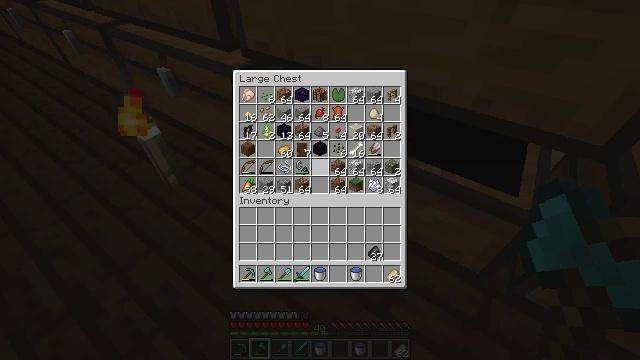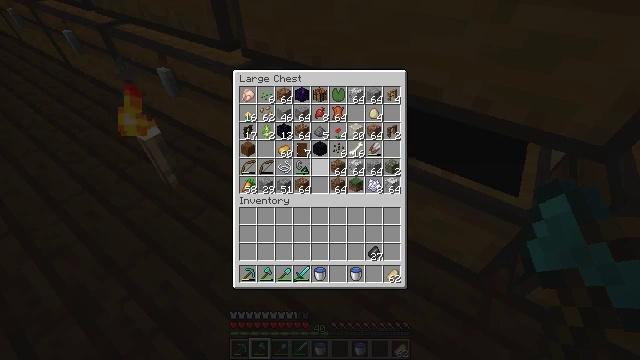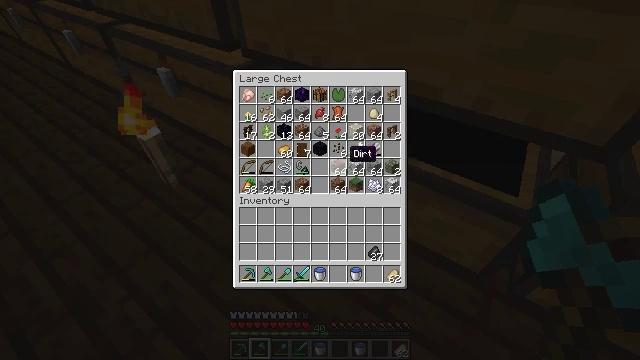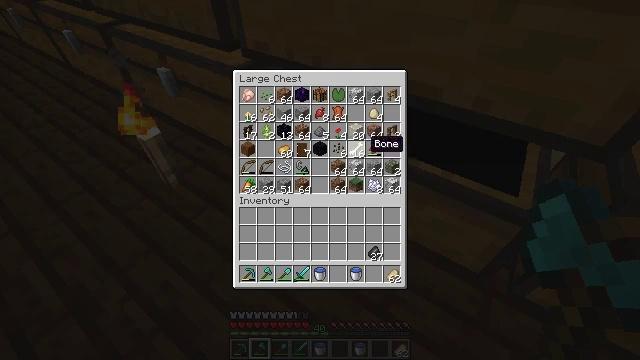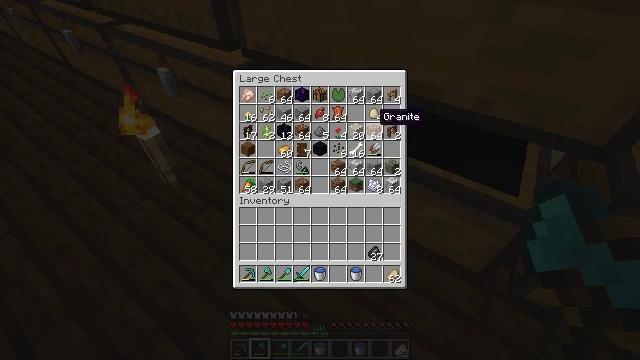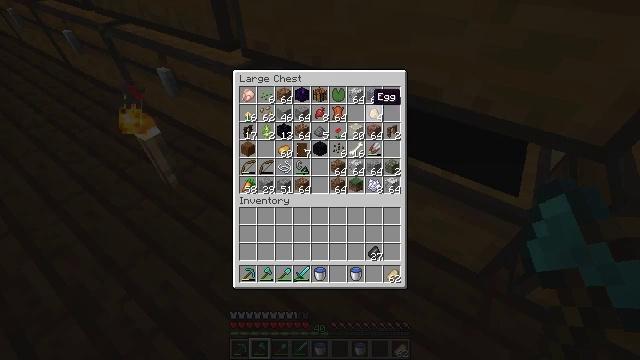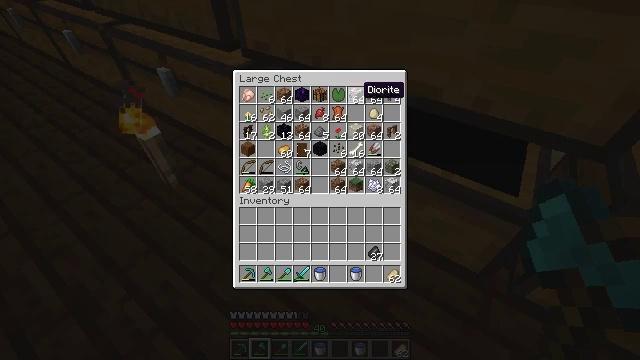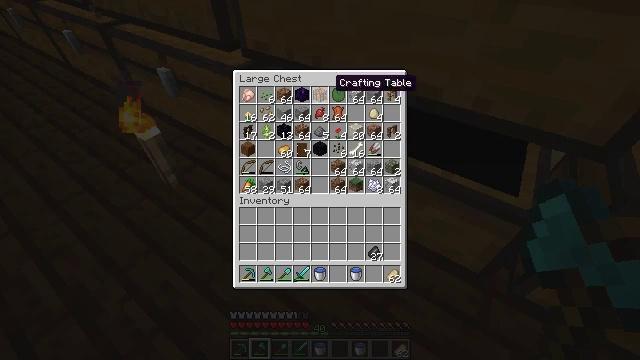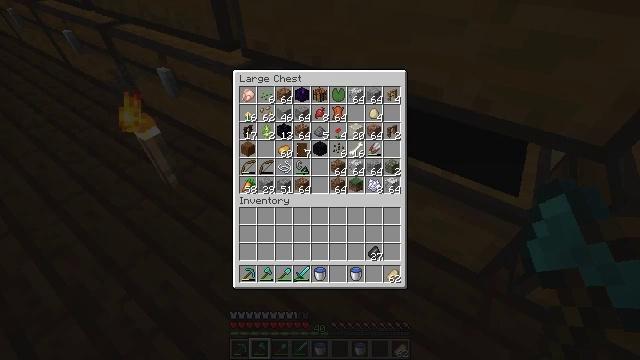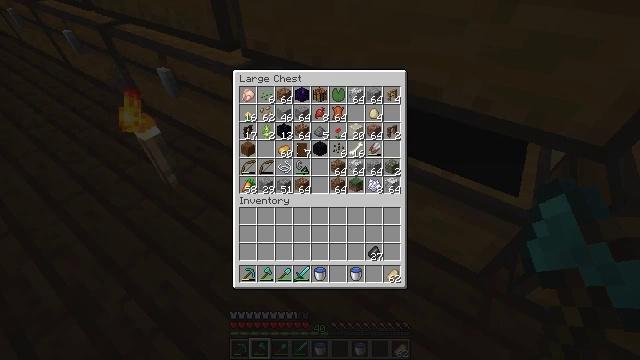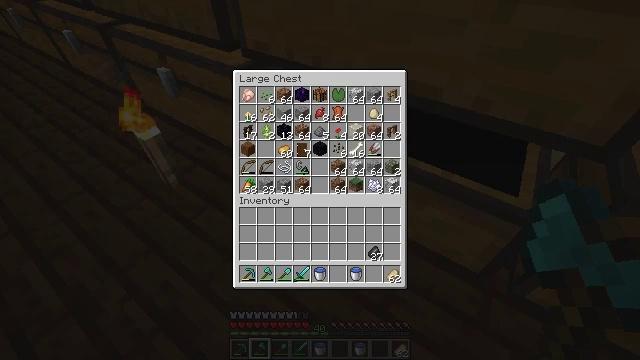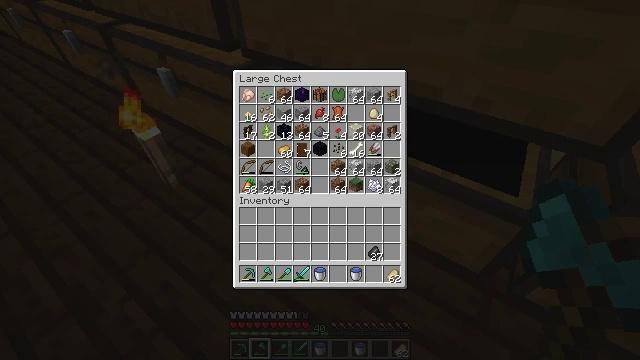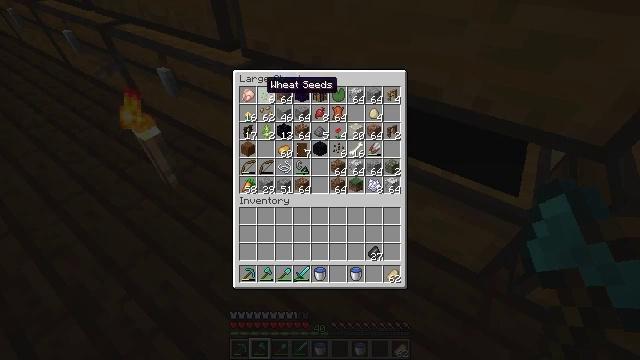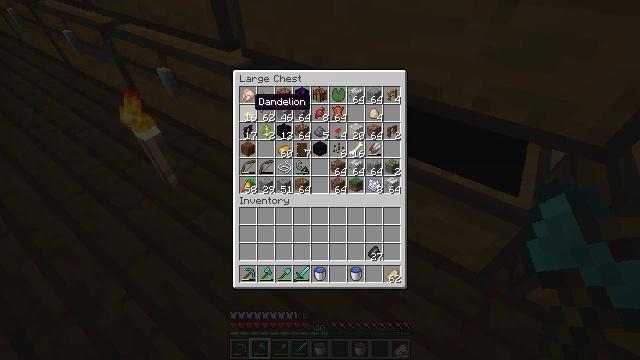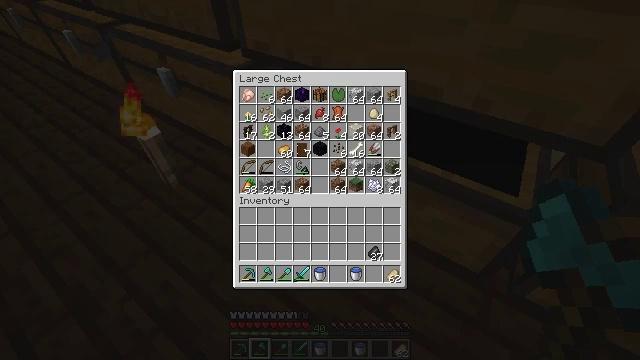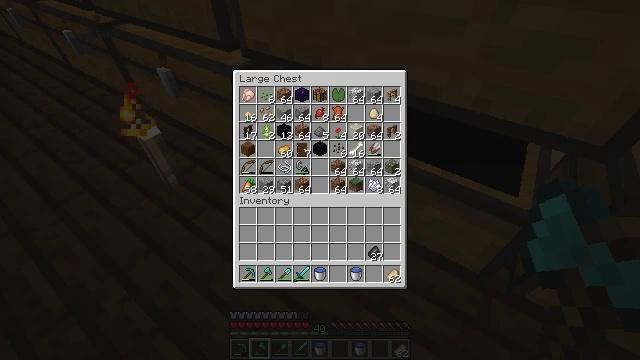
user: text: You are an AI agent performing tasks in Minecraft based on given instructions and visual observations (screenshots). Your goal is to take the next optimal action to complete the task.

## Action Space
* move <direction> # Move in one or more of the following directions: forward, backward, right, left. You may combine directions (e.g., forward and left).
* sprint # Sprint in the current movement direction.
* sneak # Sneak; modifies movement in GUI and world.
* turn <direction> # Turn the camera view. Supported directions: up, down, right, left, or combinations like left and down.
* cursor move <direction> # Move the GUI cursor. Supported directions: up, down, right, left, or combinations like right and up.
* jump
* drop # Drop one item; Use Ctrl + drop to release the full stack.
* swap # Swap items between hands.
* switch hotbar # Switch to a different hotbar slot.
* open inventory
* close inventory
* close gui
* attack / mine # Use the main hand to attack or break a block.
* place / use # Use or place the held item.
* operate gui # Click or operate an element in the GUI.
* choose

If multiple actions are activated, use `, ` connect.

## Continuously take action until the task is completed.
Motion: motion action
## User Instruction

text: Remove a diamond axe from the inventory.
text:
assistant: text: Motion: no_op
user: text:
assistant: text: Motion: cursor move right and up
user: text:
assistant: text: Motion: cursor move right and up
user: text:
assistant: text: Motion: cursor move right and up
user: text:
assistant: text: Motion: cursor move up
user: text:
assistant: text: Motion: cursor move left
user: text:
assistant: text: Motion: cursor move left and up
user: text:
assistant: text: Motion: cursor move left and up
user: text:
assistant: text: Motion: no_op
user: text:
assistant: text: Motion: cursor move left
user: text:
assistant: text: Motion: cursor move left
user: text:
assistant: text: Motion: cursor move left and down
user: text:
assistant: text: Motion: cursor move left and down
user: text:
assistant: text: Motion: cursor move left and down
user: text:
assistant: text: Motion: cursor move left and down
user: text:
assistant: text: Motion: cursor move down
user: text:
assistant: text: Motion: cursor move right and down
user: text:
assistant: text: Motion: cursor move right and down
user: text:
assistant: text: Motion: cursor move right and down
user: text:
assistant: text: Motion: no_op
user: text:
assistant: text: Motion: cursor move right
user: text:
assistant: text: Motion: cursor move right
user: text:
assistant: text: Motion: cursor move right
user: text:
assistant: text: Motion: cursor move right
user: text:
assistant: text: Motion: cursor move right
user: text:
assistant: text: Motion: no_op
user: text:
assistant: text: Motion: no_op
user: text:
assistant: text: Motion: no_op
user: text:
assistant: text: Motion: no_op
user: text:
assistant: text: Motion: no_op